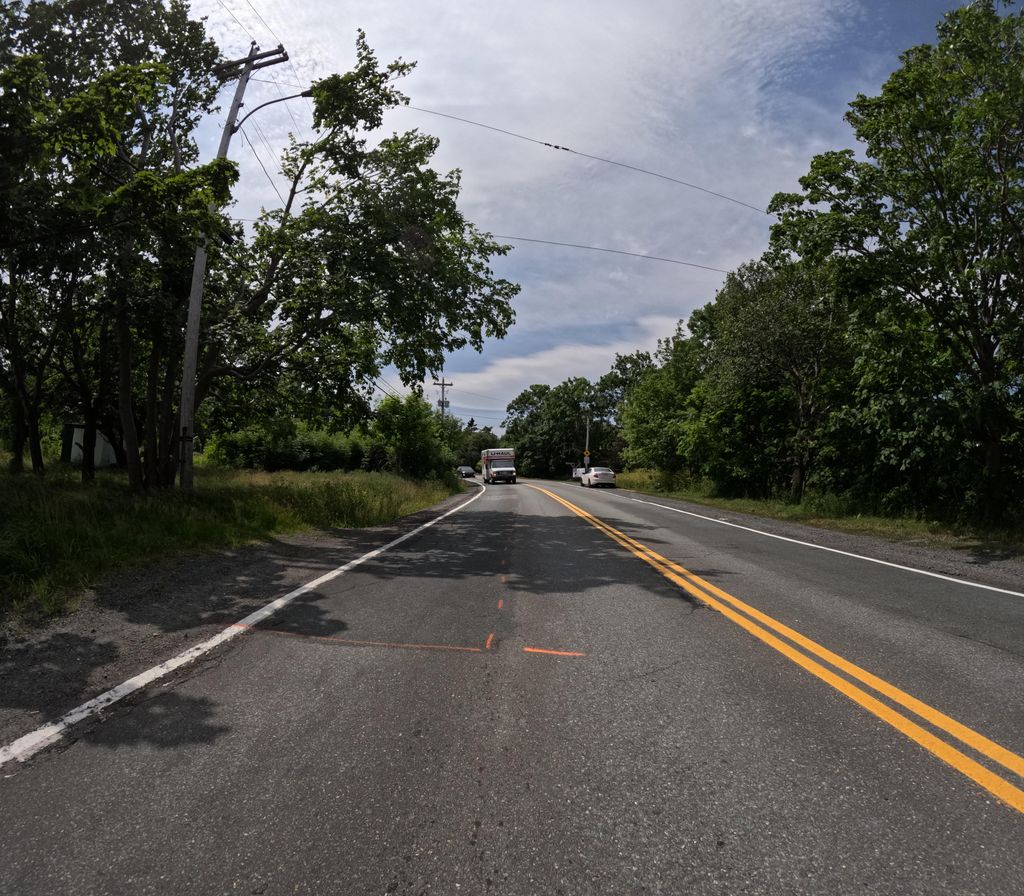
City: st_johns